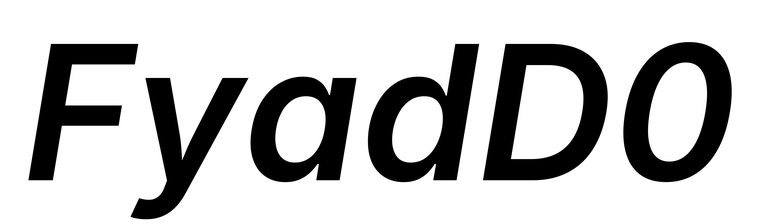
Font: Inter-Italic_SemiBold_Italic